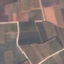
Land use / land cover: PermanentCrop